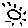
Label: sun